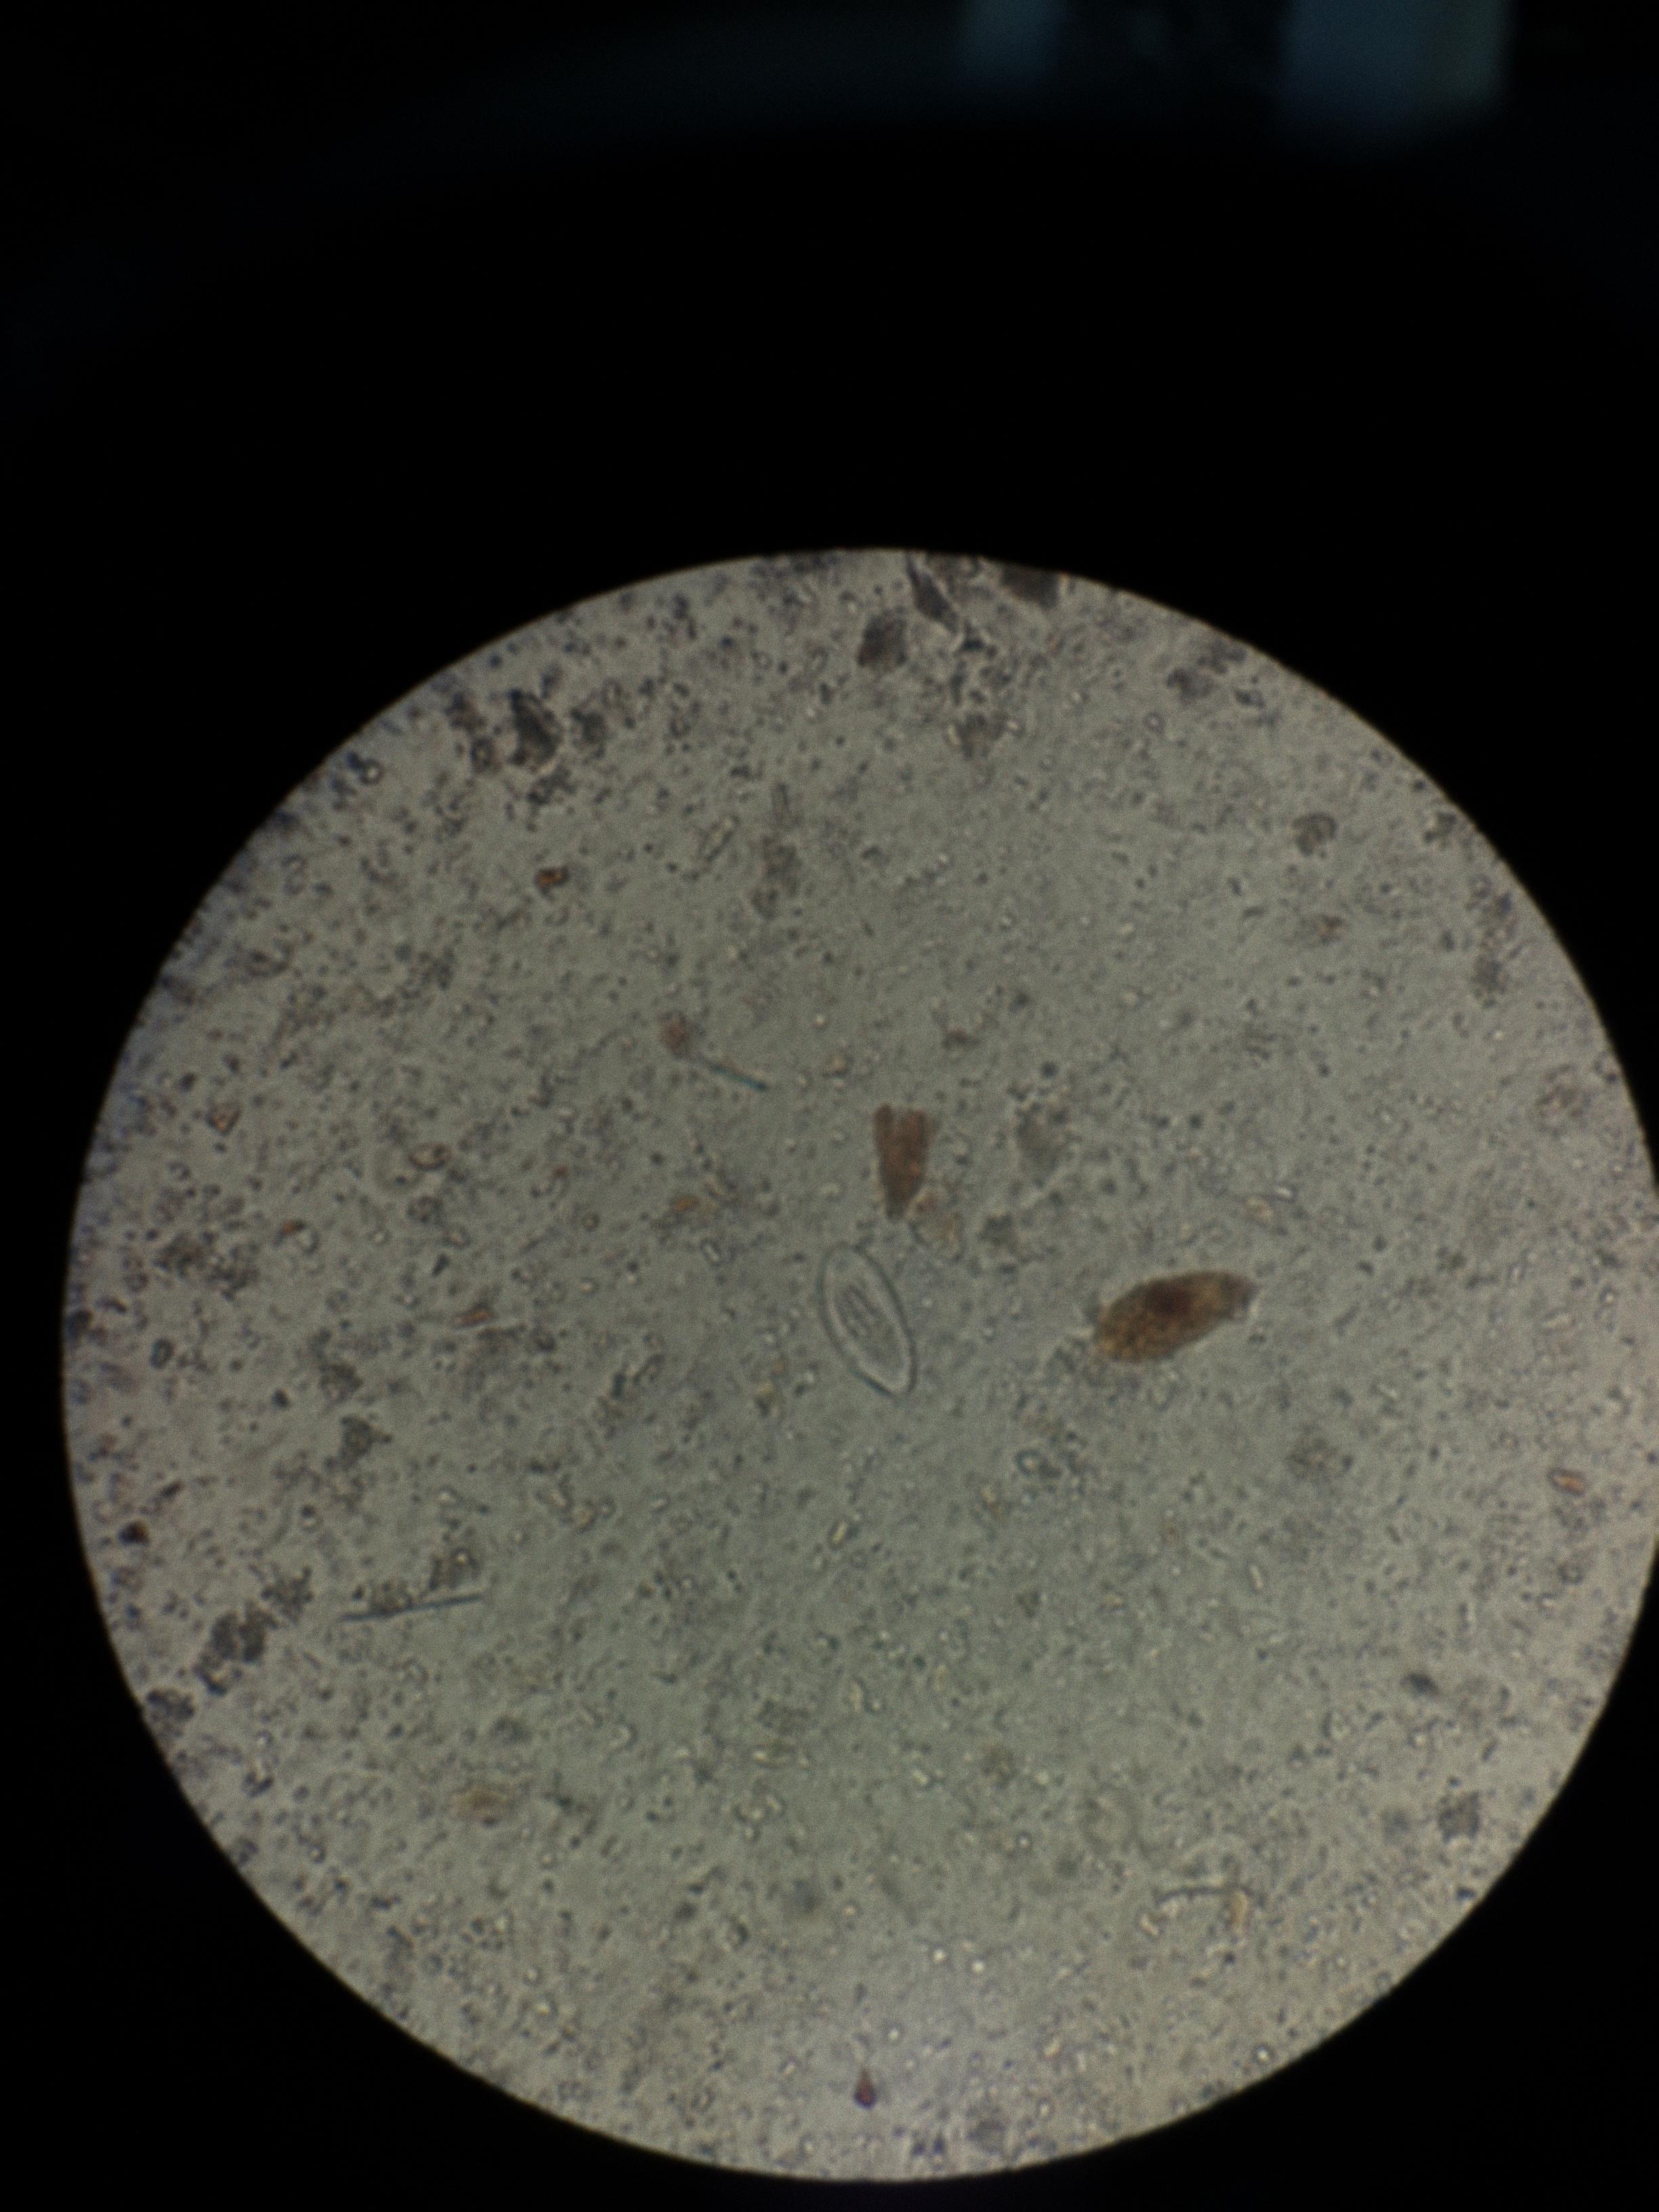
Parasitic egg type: Enterobius vermicularis